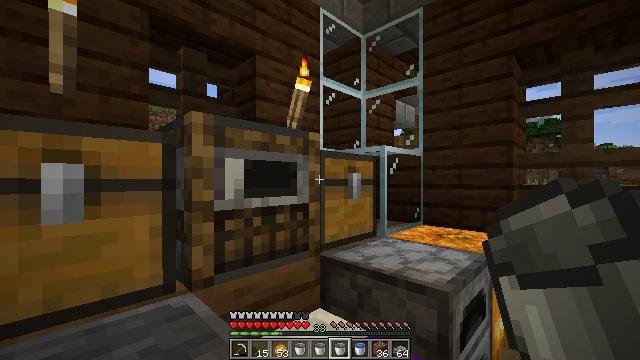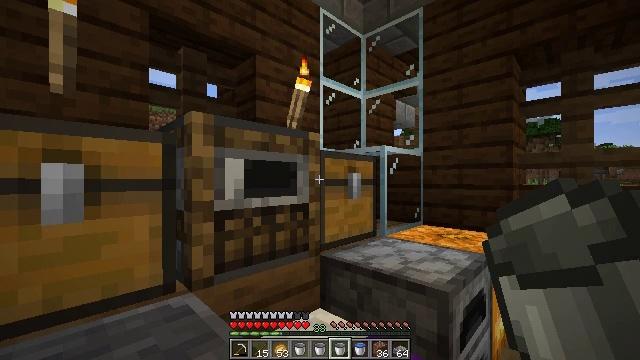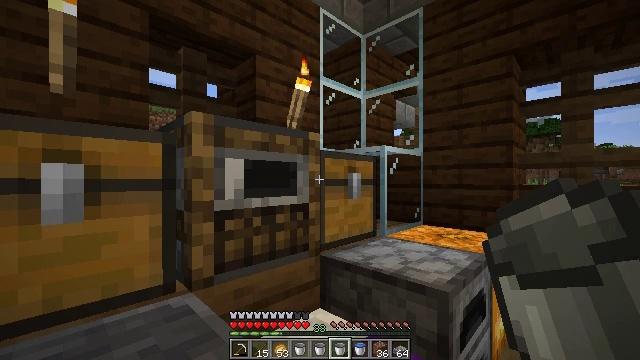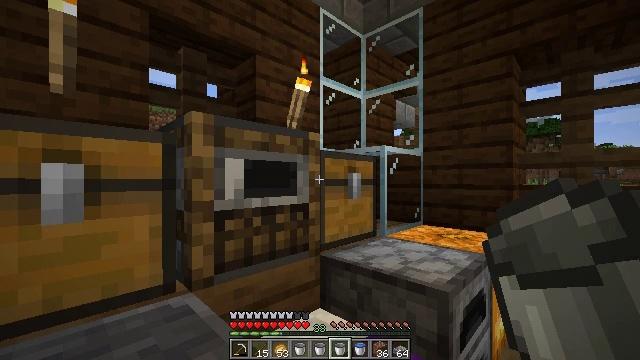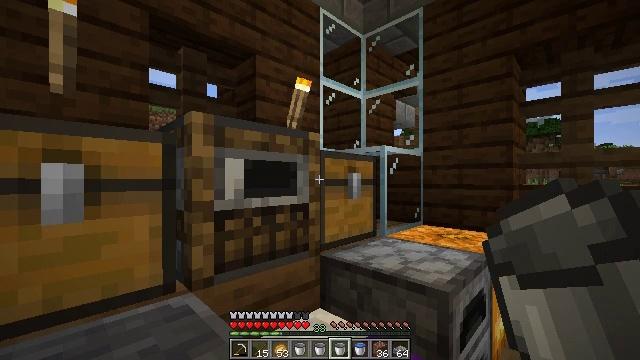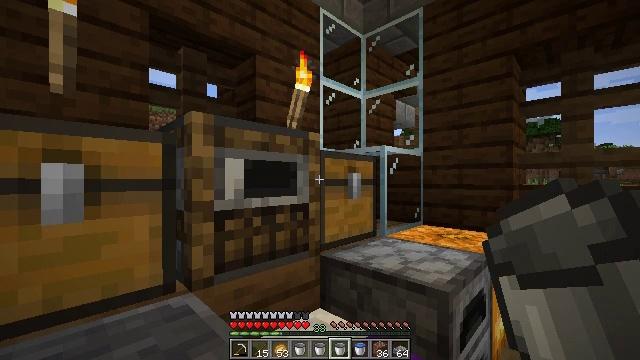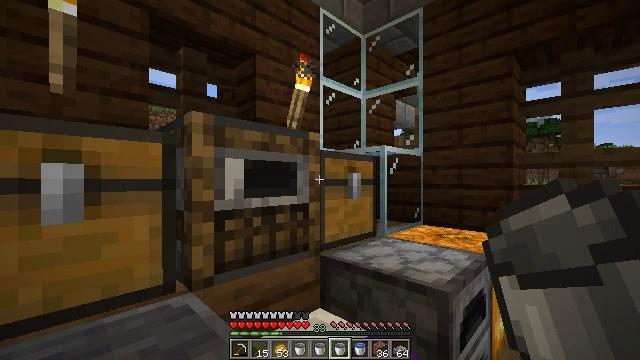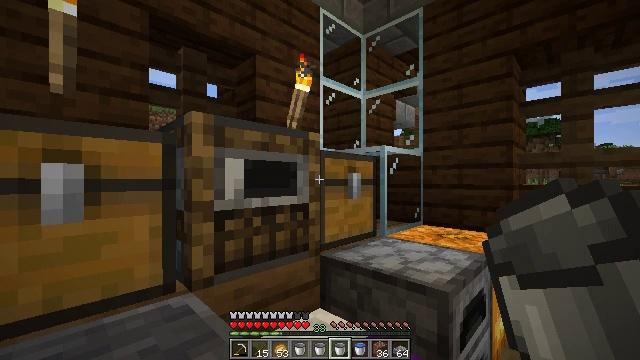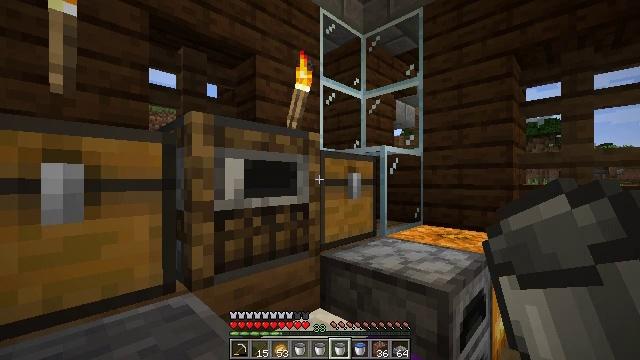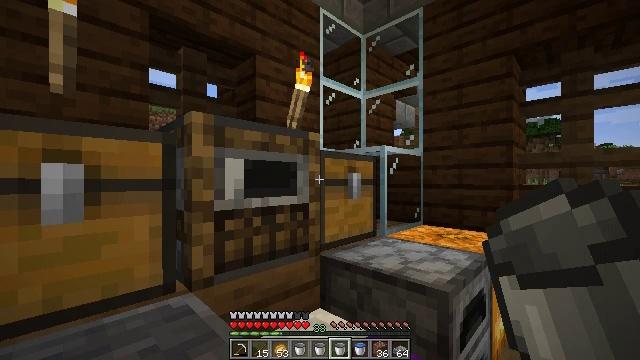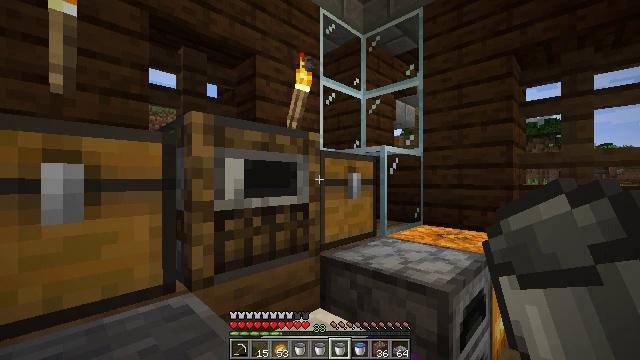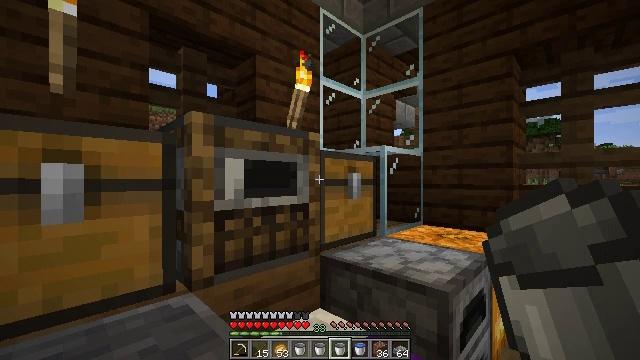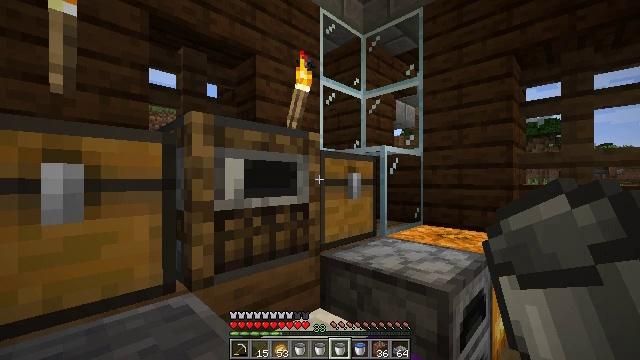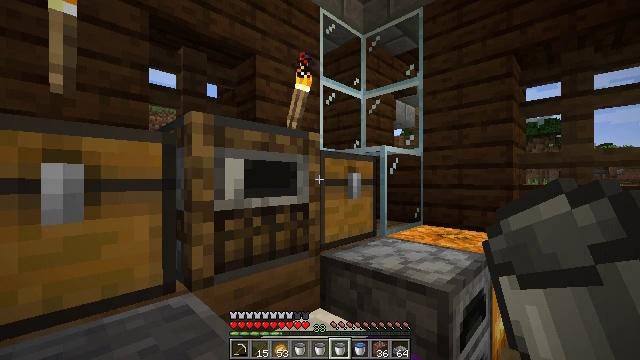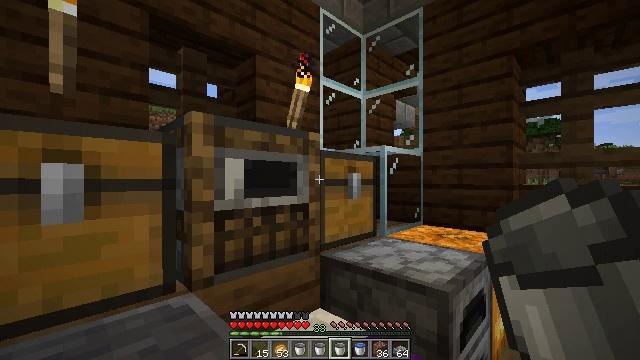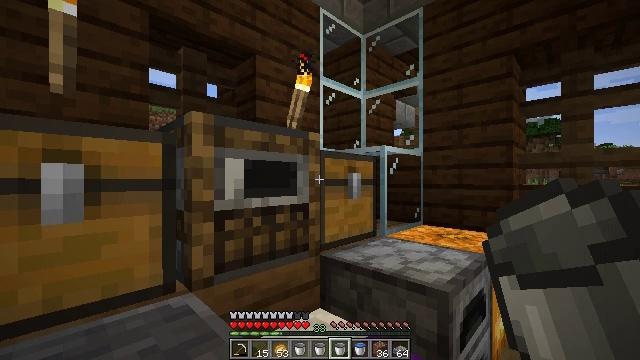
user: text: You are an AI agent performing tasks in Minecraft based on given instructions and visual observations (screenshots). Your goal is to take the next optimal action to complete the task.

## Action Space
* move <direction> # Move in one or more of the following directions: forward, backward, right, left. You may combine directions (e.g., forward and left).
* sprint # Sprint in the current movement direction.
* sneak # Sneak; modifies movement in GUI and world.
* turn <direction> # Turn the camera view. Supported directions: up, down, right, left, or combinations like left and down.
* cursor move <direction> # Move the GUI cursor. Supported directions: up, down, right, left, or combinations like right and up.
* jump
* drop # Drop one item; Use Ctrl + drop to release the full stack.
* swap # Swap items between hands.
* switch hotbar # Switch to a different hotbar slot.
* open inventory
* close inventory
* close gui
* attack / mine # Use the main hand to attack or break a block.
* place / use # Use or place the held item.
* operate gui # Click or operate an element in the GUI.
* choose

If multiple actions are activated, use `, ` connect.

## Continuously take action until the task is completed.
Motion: motion action
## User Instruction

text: Mine spruce leaves from the tree.
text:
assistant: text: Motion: no_op
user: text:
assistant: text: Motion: no_op
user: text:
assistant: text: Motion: no_op
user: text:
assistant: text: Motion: no_op
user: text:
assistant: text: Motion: no_op
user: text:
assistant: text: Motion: no_op
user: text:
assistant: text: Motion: no_op
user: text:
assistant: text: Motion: no_op
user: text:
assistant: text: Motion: no_op
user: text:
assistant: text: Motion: no_op
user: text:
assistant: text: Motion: no_op
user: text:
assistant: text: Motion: no_op
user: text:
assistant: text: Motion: no_op
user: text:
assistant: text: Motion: no_op
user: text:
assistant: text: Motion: no_op
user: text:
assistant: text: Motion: no_op
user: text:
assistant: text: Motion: no_op
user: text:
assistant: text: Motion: no_op
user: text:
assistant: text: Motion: no_op
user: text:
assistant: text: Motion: no_op
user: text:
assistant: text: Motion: no_op
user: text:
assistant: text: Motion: no_op
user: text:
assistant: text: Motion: no_op
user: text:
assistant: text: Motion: no_op
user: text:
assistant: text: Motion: no_op
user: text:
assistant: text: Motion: no_op
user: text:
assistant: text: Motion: no_op
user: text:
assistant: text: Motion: no_op
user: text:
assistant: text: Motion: no_op
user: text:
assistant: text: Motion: no_op